Field crop: tomato
Growth stage: 2
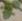
Species: solanum